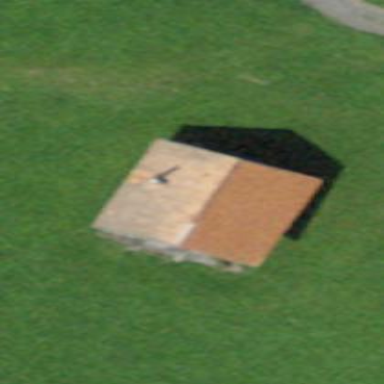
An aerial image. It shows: Cabin.